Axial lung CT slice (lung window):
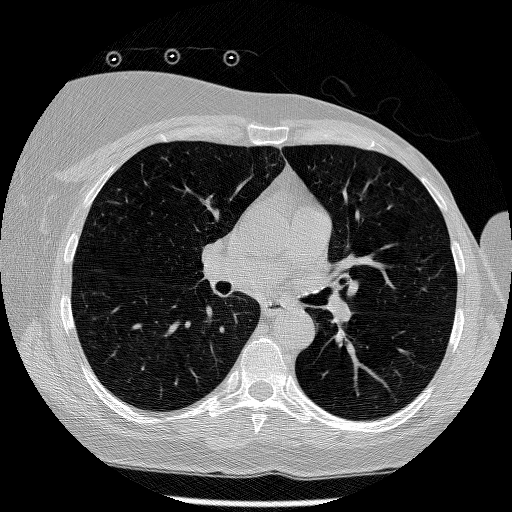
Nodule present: no